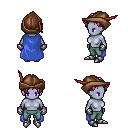
a pixel art fantasy rpg character, female body template, dark elf, purple skin, blue cape, teal pants, pink parted hairstyle, leather cap, metal gloves, metal boots, four views (front, back, left, right), 2x2 character sprite sheet, small pixel art, hard edges, no anti-aliasing